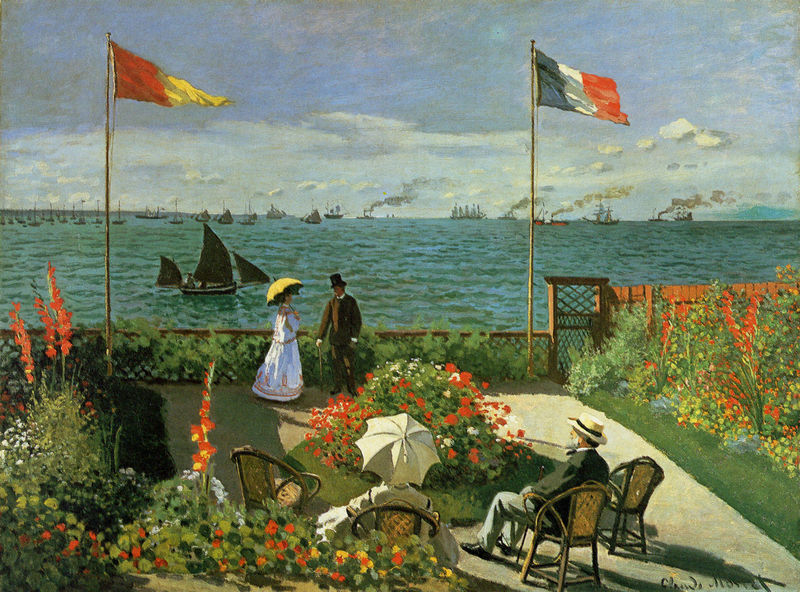
Titel: Terrace at Sainte-Adresse
Künstler: Claude Monet
Standort: New York (New York)
Institution: The Metropolitan Museum of Art
Schlagwörter: berg, blau, gemälde, himmel, mann, meer, schatten, wasser, weiß, wolken, fluss, frauen, gelb, grün, impressionismus, landschaft, menschen, ocker, see, sitzen, blume, blumen, bunt, degas, frankreich, frau, grau, holz, hut, hüte, kleid, licht, männer, orange, paris, schwarz, stuhl, stühle, terasse, türkis, unterhalten, ausblick, blüte, blüten, dame, gras, gürtel, rasen, regenschirm, rot, schirm, sonnenschirm, wiese, wolke, zaun, beige, gespräch, zylinder, kragen, stehen, herr, signatur, horizont, wind, büsche, gewässer, qualm, rauch, sonne, sessel, paar, pflanzen, boot, boote, reiter, stock, garten, ranken, aussicht, terrasse, schiff, schiffe, segel, segelboot, segelschiffe, sommer, welle, wellen, armlehne, schlagschatten, fahnen, italien, fahne, flagge, mast, trikolore, berge, farben, sonnenlicht, farbe, hecke, sigantur, masten, promenade, dampf, dampfer, französische flagge, wetter, soldaten, draussen, strohhut, hutband, monet, woken, manet, geländer, sonnenhut, frühling, tor, segelboote, eingang, kanone, palast, windig, schwert, säbel, schirme, spazierstock, gladiolen, lilie, regatta, landschaftsbild, blua, beet, beete, blumenbeet, rabatte, claude, claude monet, geranien, flaggen, graün, sonnen, paare, sonnenschirme, jägerzaun, frachter, sommerfrische, geviert, blumenbeete, dampfschiffe, sehgel, bleu blanc rouge, new york, fahnenmasten, korbstühle, klid, metropolitan, trokolore, anhzüge, horizontwolke, metropolitan museum of art, blöumen, toulon